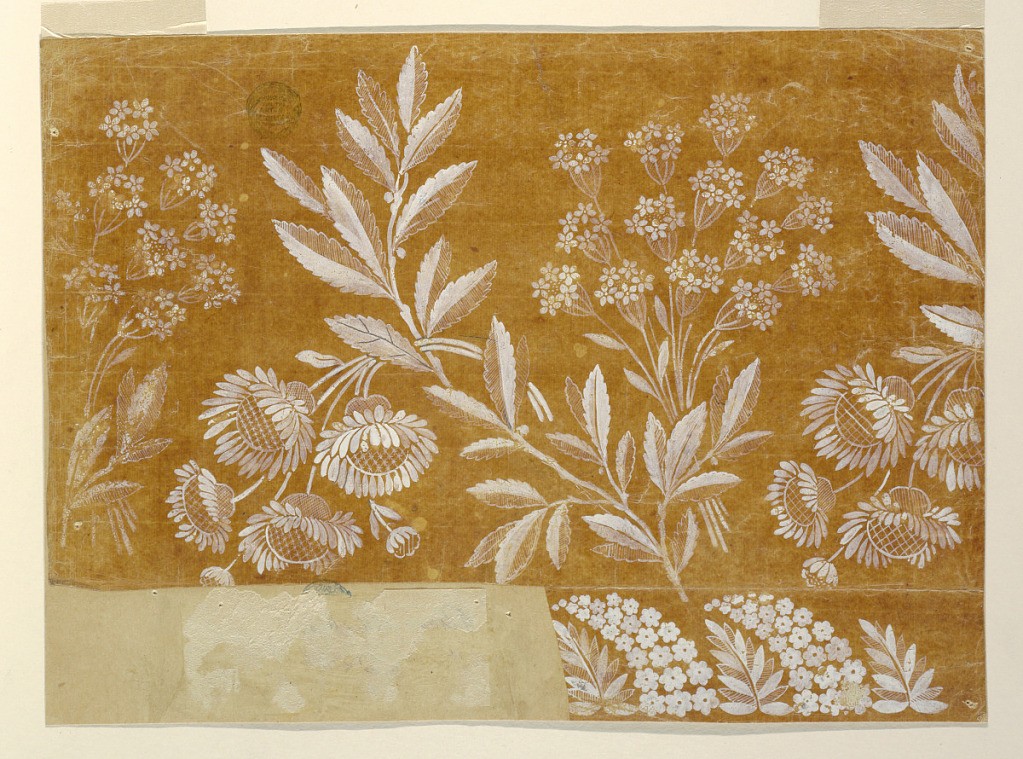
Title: Design for an Embroidered or Woven Horizontal Border of the "Fabrique de St. Ruf"
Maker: Fabrique de Saint Ruf, Lyon, France
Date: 1805–1815
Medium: Brush and white gouache, graphite on glazed tracing paper
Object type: Drawing
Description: The repeat, of which somewhat more than one is shown, consists of a loosely arranged bunch of flowers composed of boughs of two kinds of flowers and of a leaf bunch. At the bottom alternate a leaf and a cone of blossoms.